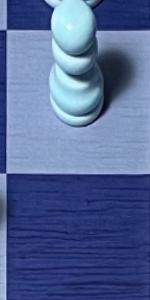
Label: Empty